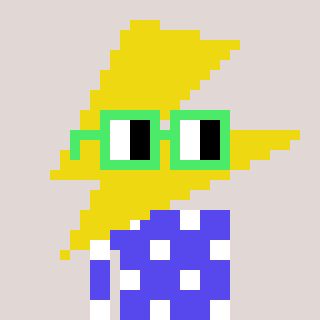
a pixel art character with square light green glasses, a lightning bolt-shaped head and a computerblue-colored body on a warm background